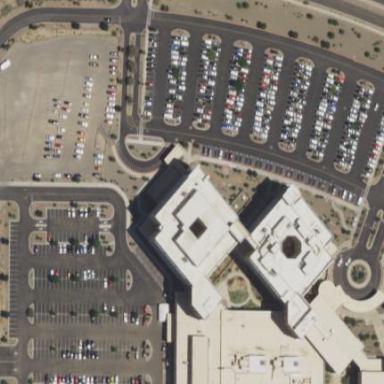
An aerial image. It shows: Hospital building.